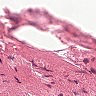
Metastatic tissue present: no